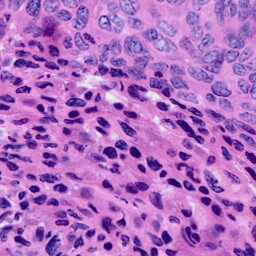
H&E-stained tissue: Cervix